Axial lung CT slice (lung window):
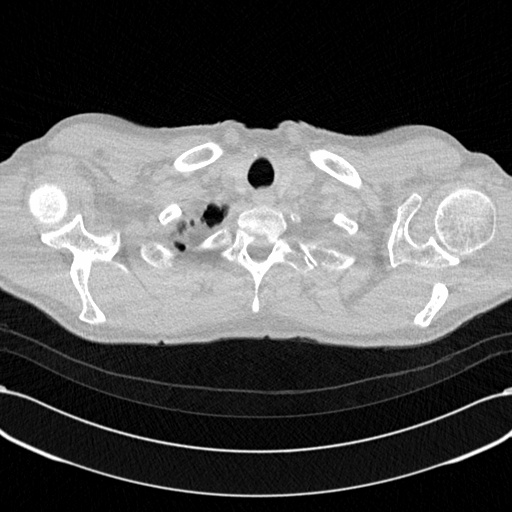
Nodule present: no